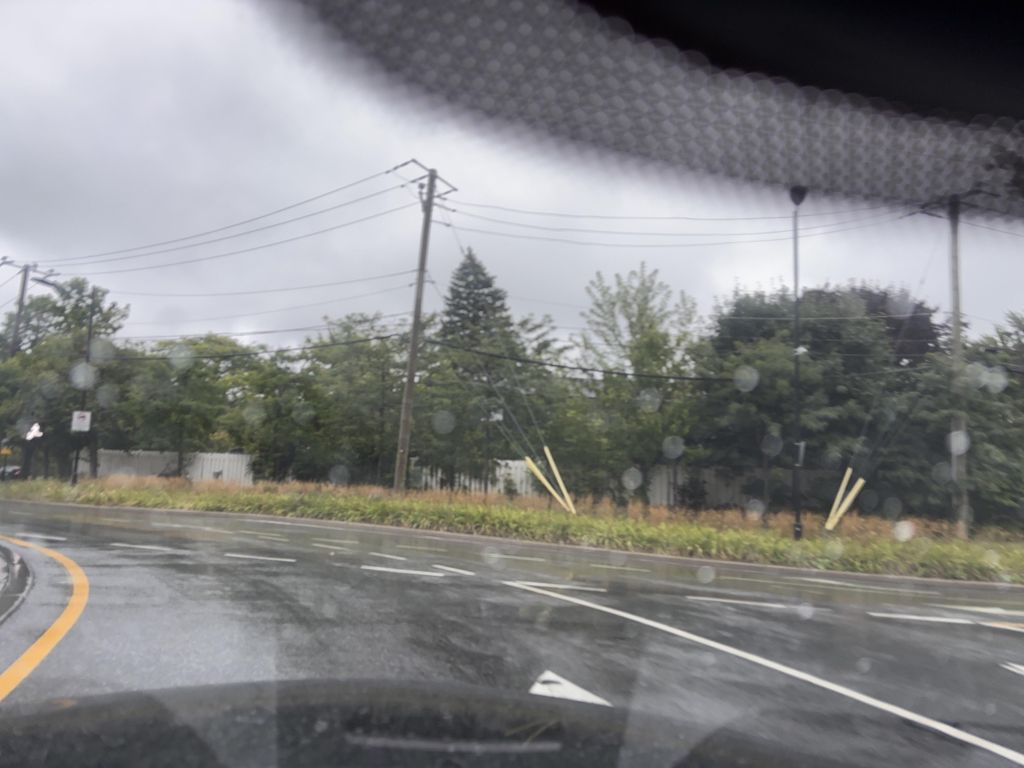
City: montreal